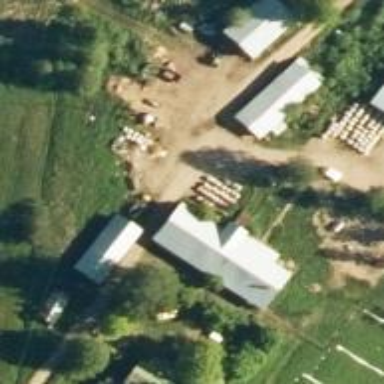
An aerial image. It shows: Farmyard area.